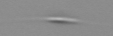
Label: Cylindrotheca_morphotype1